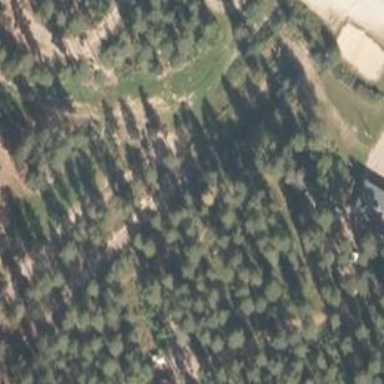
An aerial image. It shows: Disc golf hole.